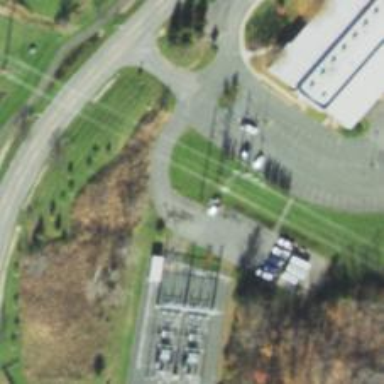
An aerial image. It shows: Power tower.